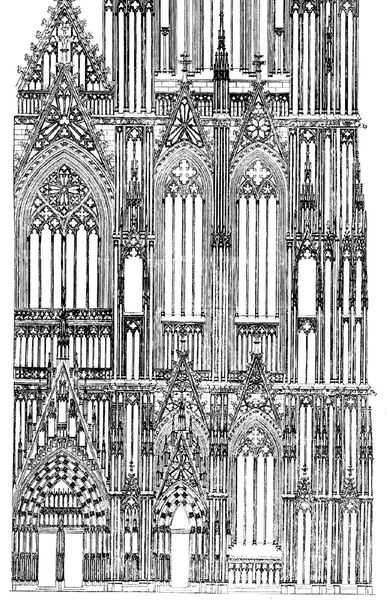
Titel: Kölner Dom St. Peter und Maria
Standort: Köln, Dom (EU - D - NRW)
Schlagwörter: fenster, skizze, säulen, zeichnung, dach, alt, architektur, kirche, gotik, giebel, verzierung, bögen, krabbe, kreuz, dom, druck, schwarzweiss, entwurf, kathedrale, portal, spitzbögen, gothik, streben, masswerk, aufriss, prunkvoll, fensterstrebel, katharsis, +bleistift, krabbel